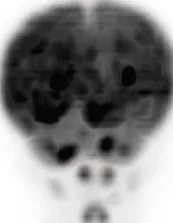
Whole body PET scan shows no evidence of extracranial disease.
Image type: radiology (pet)